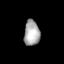
Tissue: lung
Cell type: Fibroblasts
Senescence score: 0.5947
Nuclear area (px): 390
Mean DAPI intensity: 170.326